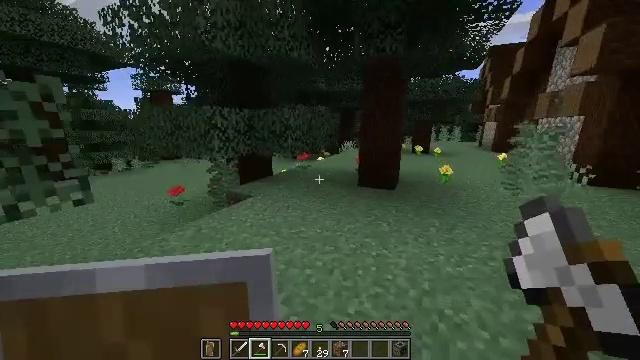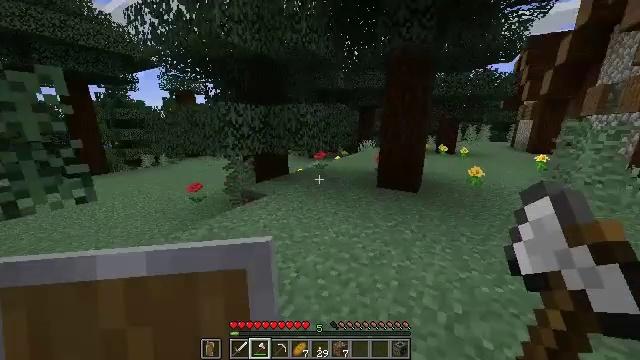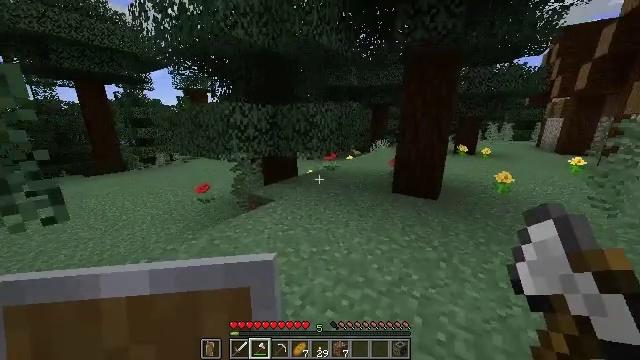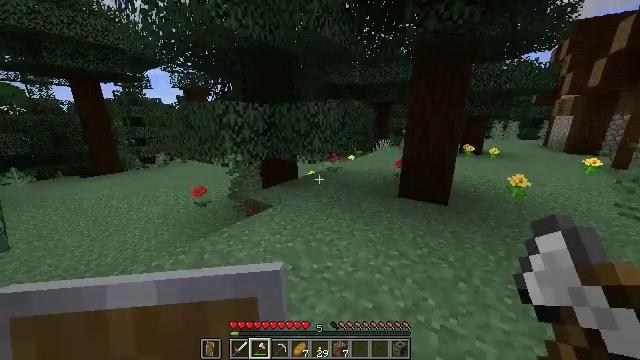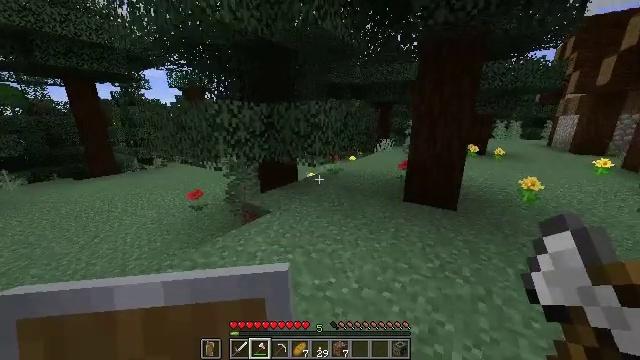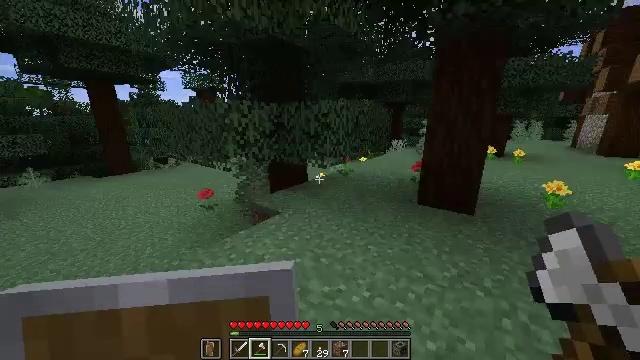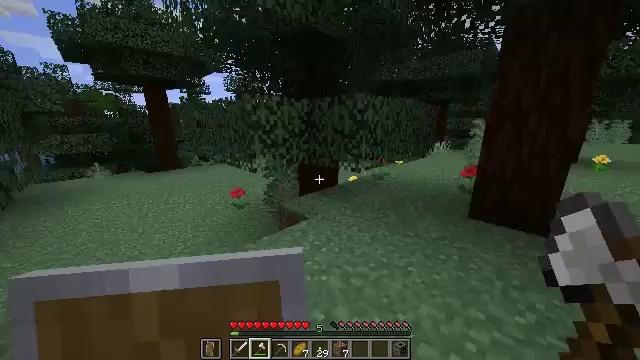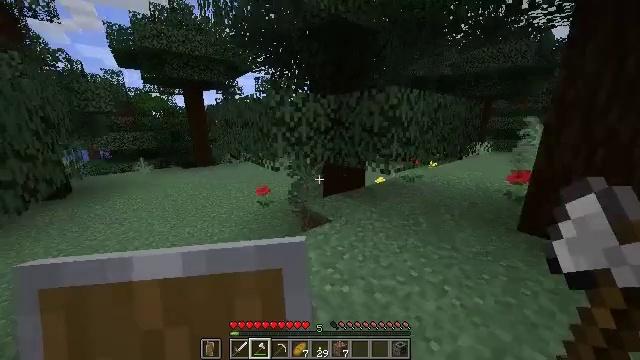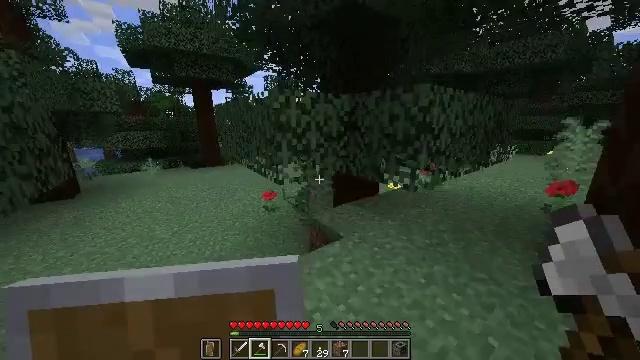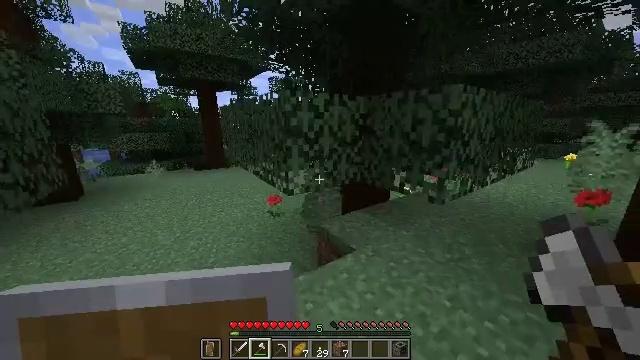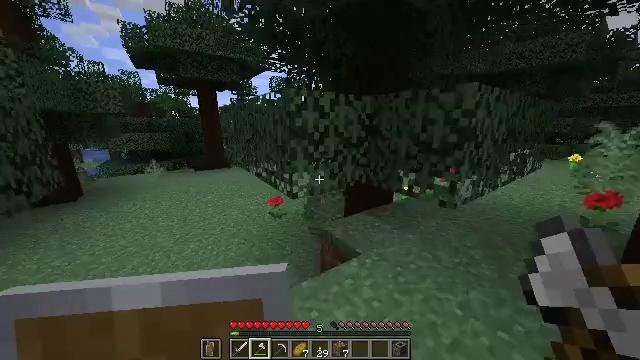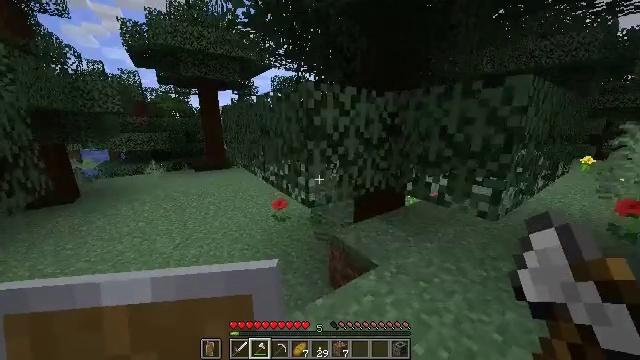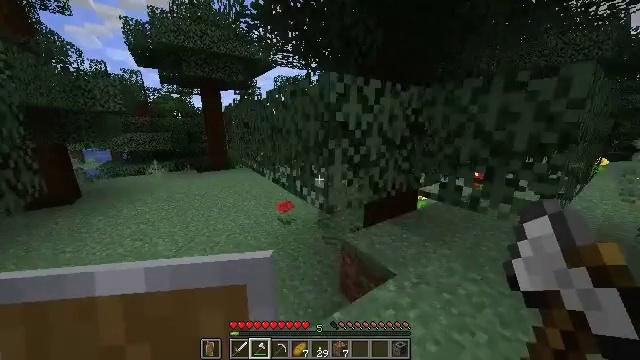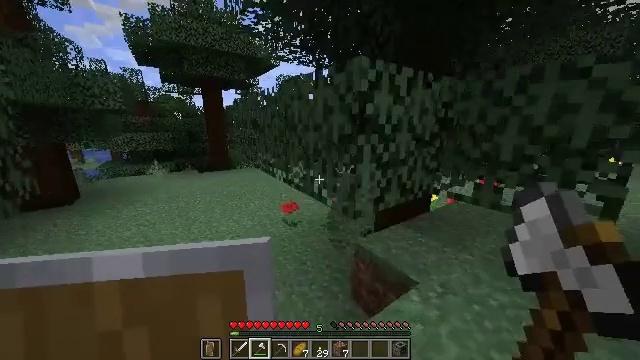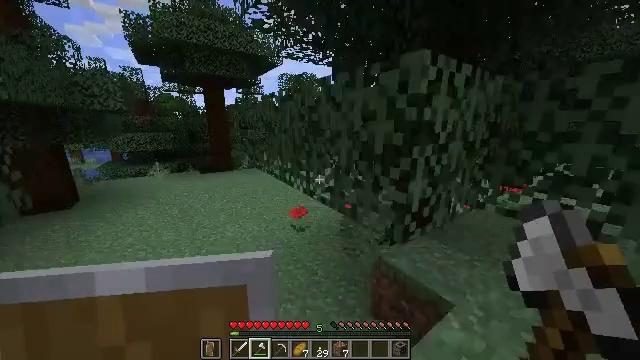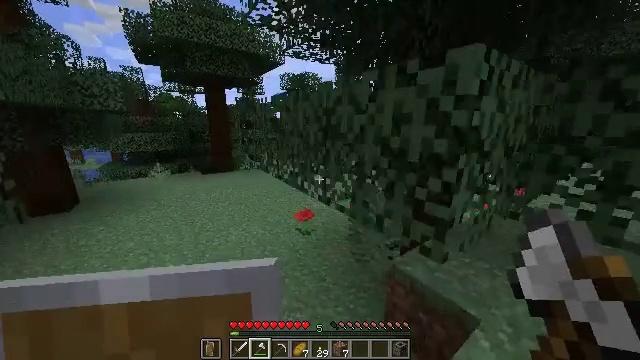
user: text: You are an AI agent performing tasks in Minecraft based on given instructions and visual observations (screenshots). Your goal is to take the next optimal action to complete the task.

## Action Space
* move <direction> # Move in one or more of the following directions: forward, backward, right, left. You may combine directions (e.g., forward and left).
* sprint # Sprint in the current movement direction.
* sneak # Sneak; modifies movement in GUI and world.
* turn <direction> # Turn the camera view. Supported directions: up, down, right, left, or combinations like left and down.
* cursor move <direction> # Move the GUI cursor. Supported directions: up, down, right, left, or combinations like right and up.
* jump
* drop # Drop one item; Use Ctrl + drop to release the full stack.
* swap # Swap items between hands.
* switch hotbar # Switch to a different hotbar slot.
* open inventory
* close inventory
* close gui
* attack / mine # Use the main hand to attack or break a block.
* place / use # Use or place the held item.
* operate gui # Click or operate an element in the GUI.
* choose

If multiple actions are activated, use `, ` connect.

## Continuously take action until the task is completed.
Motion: motion action
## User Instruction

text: Break the large fern to clear the space.
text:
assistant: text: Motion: move forward, turn left
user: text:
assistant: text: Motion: move forward, turn left
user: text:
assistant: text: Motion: move forward
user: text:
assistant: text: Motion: move forward
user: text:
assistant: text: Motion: move forward, turn left
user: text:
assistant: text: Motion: move forward, turn left
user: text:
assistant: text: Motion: move forward, turn left
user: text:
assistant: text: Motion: move forward and move left, turn left
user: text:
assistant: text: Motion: move forward and move left
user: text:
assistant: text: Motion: move forward and move left
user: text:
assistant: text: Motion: move forward and move left
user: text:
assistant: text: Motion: move forward and move left
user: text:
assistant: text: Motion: move forward and move left
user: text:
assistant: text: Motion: move forward and move left
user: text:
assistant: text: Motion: move forward and move left
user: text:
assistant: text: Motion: move forward and move left, turn right
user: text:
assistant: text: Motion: move forward and move left, turn right and up
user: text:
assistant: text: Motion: move forward and move left, turn right and up
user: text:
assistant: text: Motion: move forward and move left, turn right and up
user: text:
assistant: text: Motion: move forward and move left, turn right
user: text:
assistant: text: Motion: move forward and move left, turn right
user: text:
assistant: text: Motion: move forward and move left, turn right
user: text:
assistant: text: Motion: move forward and move left, turn right
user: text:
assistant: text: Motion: move forward, turn right and up
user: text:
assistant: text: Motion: move forward, turn right and up
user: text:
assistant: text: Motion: move forward, turn right and up
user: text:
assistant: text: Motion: move forward, turn up
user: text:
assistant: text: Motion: move forward, attack / mine
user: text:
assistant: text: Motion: move forward, attack / mine
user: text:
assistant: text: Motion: move forward, turn right, attack / mine